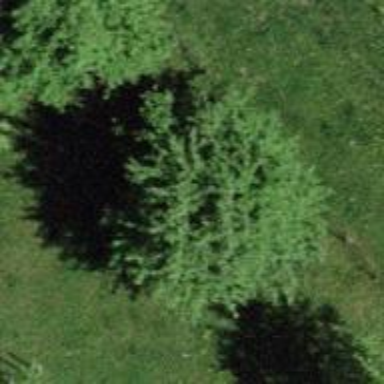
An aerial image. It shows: Single tag "natural: tree."